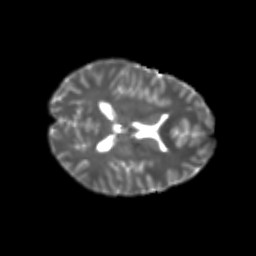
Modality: T2w
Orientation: axial
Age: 22
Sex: female
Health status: healthy
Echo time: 0.074 s